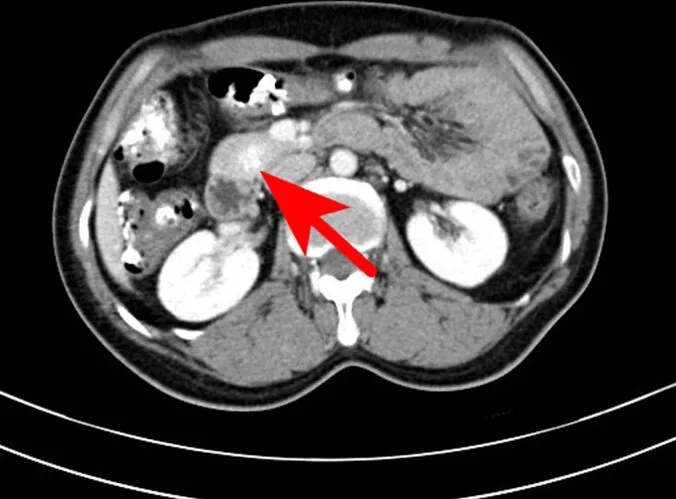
Transverse axial scan of the portal venous phase. The lesion was still high-density with CT value of 174 HU.
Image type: radiology (ct)